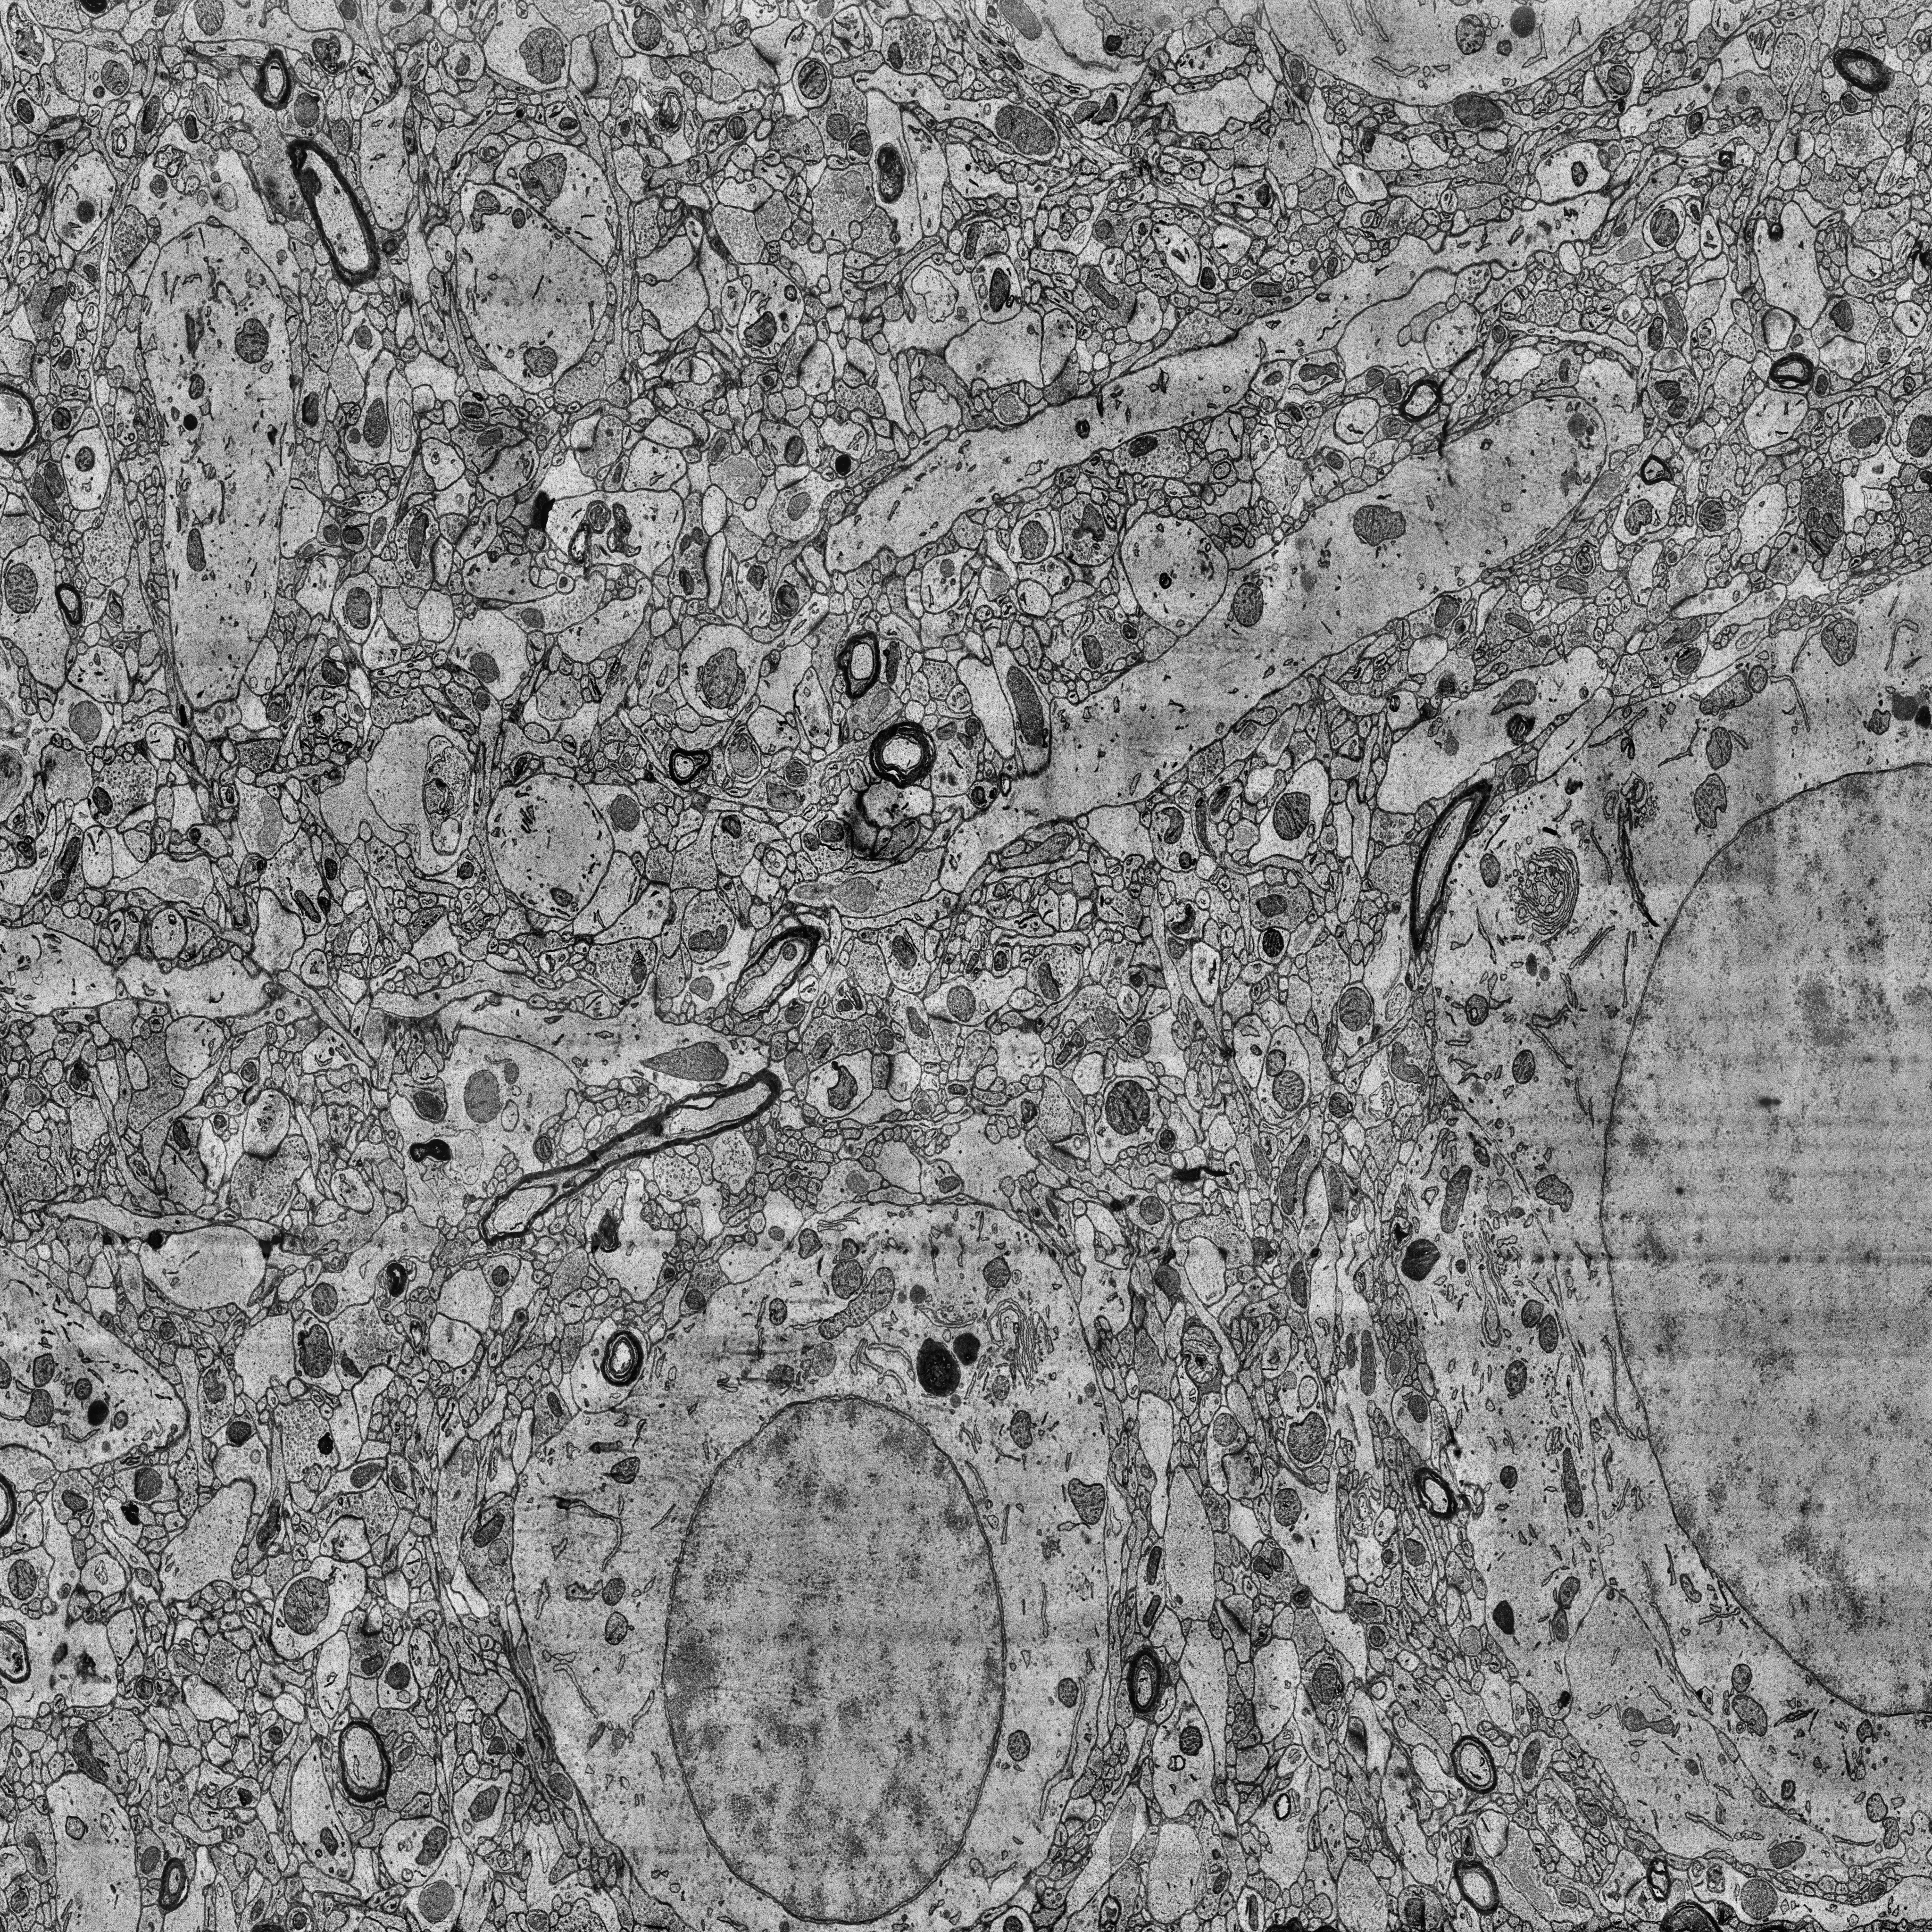
Electron microscopy slice of human cortex tissue
Slice depth (z): 377
Mitochondria instances in slice: 415